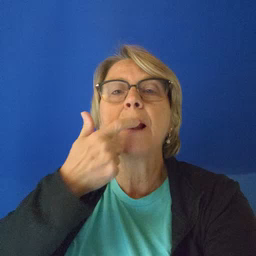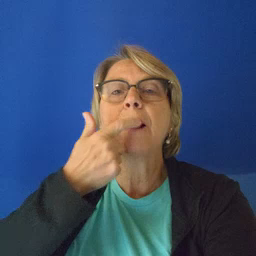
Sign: lips